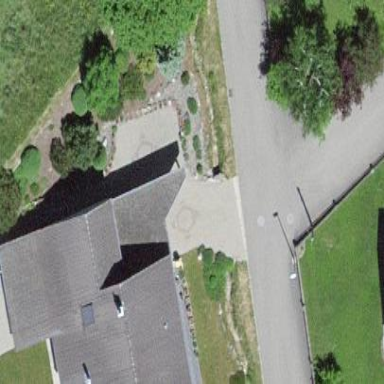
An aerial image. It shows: Residential building.